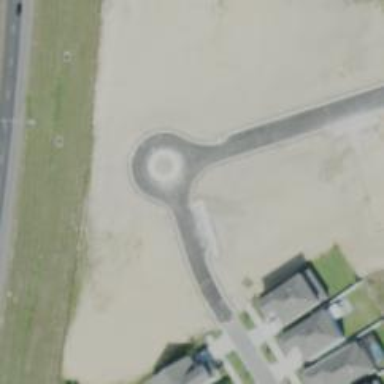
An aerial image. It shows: Turning loop on the road.